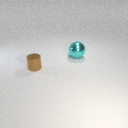
large cyan metal sphere behind small brown metal cylinder